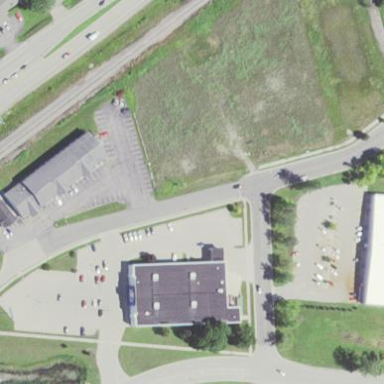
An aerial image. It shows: Retail area.